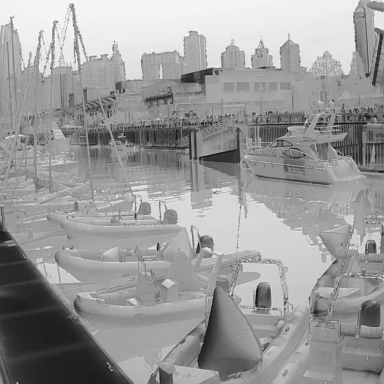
There are seven canoes in the infrared image.